九年级 · 解析几何
如图所示, 已知墙高 $A B$ 为 $6.5 m$, 将一长为 $6 m$ 的梯子 $C D$ 斜靠在墙上, 梯子与地面所成的角 $\angle B C D=55^{\circ}$, 此时梯子的顶端与墙顶的距离 $A D$ 约为多少米? (结果精确到 $0.1 \mathrm{~m}$, 参考数据: $\left.\sin 55^{\circ} \approx 0.82, \cos 55^{\circ} \approx 0.57, \tan 55^{\circ} \approx 1.43\right)$

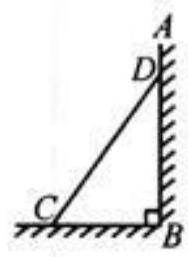
答案: 解: 在 $R t \triangle B C D$ 中,

$\because \angle D B C=90^{\circ}, \angle B C D=55^{\circ}, C D=6$ 米,

$\therefore B D=C D \times \sin \angle B C D=6 \times \sin 55^{\circ} \approx 6 \times 0.82=4.92$ (米),

$\therefore A D=A B-B D \approx 6.5-4.92=1.58 \approx 1.6($ 米).

答: 梯子的顶端与墙顶的距离 $A D$ 约为 1.6 米.